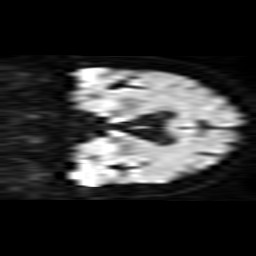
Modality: TRACE
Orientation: coronal
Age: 83
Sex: female
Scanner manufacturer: philips
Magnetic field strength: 1.5 T
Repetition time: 4.802 s
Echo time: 0.07764 s